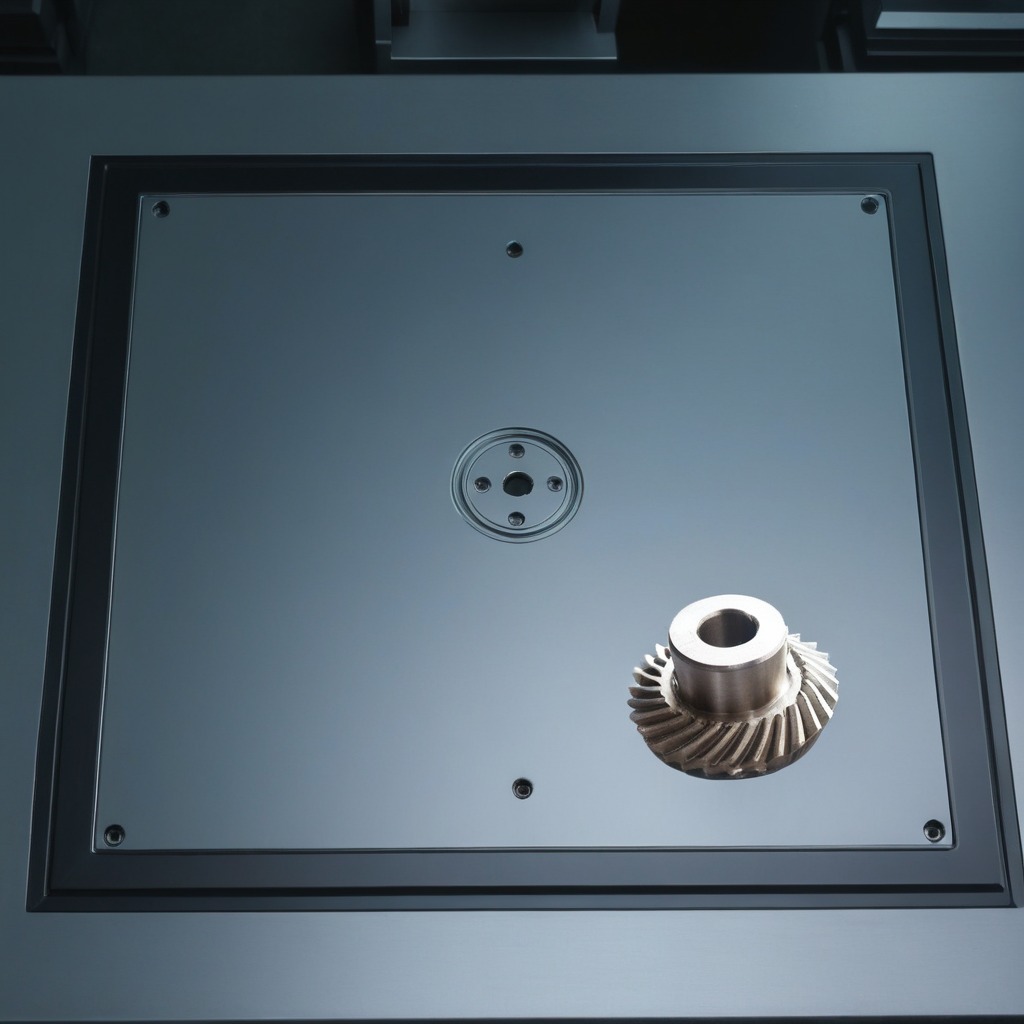
A steel gear with teeth is lying on a metal table in a machine shop under fluorescent lights.